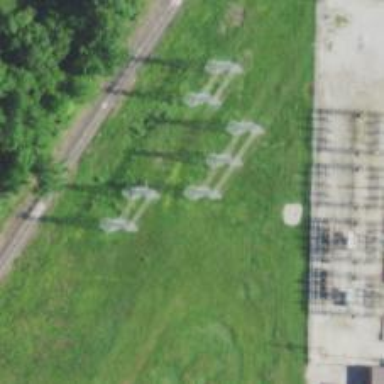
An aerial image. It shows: Lattice structure tower used for power distribution.